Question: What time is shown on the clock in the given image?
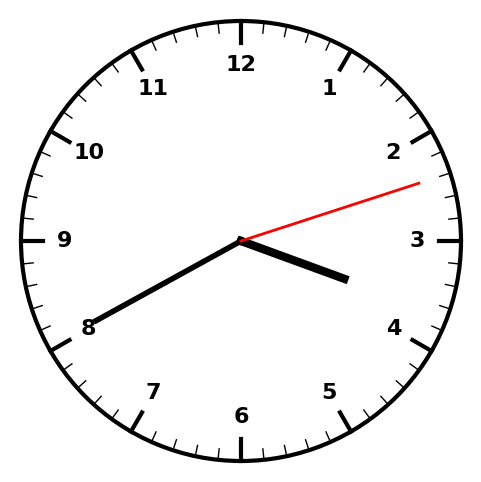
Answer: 03:40:12